Field crop: maize
Growth stage: 2
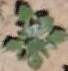
Species: chenopodium